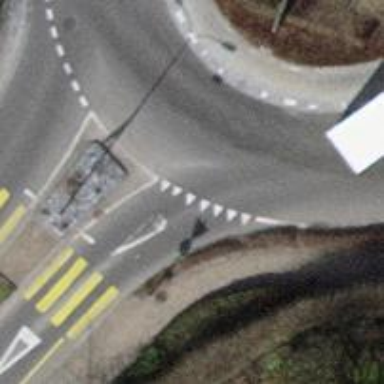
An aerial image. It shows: Road with "give way" sign.